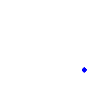
Particle: electron